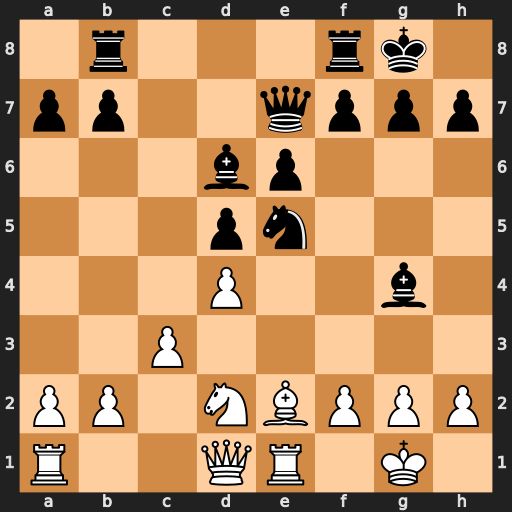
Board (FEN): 1r3rk1/pp2qppp/3bp3/3pn3/3P2b1/2P5/PP1NBPPP/R2QR1K1
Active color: w
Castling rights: -
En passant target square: -
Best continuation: dxe5 Bxe5 Bxg4